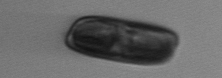
Label: Ephemera